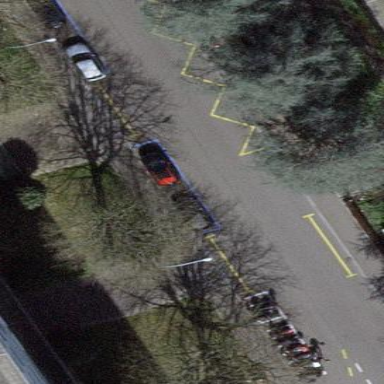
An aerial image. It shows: Parking lane with asphalt surface.